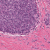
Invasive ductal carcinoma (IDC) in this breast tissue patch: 1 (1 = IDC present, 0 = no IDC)